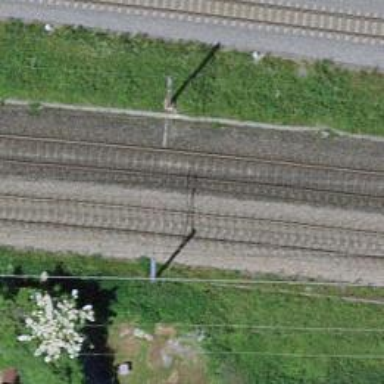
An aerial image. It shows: Single-track electrified railway with contact line.